Question: My app basically uses a mapview with an overlay of polygons that represent buildings, coupled with an annotation. So for this it imports a custom class called Annotation that handles the popup details when the annotation is tapped, meaning it store the building's name and address. At this time the callout (the blue disclosure button) loads an empty DetailViewController object (as there's not really any data to pass through).
I soon added a new feature in the form of a searchable table that loads custom objects of the Building class (with similar properties to Annotation, plus images and more details) that then loads in the aforementioned DetailViewController class with the building's details.
So to summarise, the MapVC contains multiple annotations, which when the relevant disclosure button is tapped open the DetailVC. SearchVC is accessed by a button on the MapVC and has a table of Building objects, which loads a DetailVC with the relevant data, like so:

So now I want to implement functionality into the blue disclosure button on the callout, so when the user taps it it'll load the building details. At the moment all it has is the annotation's details. I could add the extra properties to the annotation to make it complete but I think it's much better to just work with one custom class called Building, which has a MKAnnotation nature. Then this Building class is loaded for the annotations and searchVC's table.
So finally, what's the best way to go around this? I want all the data to be stored independently of any of the VCs in the diagram. I followed a tutorial from Apple (the BirdSighting one) which uses a separate Datacontroller class, which I'd then load into other classes. Is this the best approach?
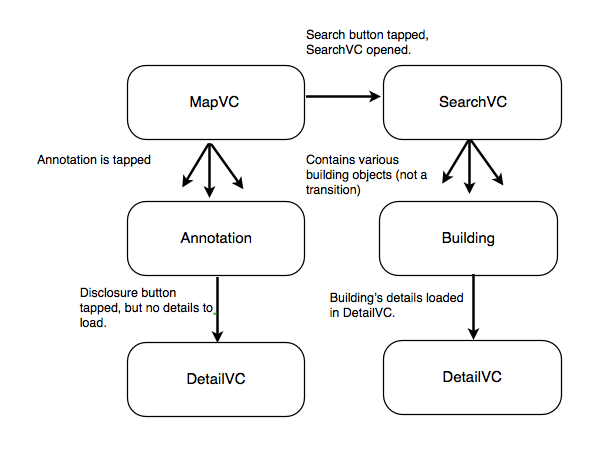
Answer: You're talking about MVC, model-view-controller. This is a very smart way to handle things, and is a good practice to get into. The model stores the data, in this case, building names, etc. The view displays data. The controller is what connects the view to the model, updates the view, gets notifications from users and in turn updates the model.
I use a singleton pattern for model data. Only one instance of a singleton is ever present in an application. That way, the data is not bound to any one particular view controller. Data only gets updated in once place, the model. It's a lot easier to trouble shoot issues with a singular point of convergence for application data objects.
I have a macro that I define in my PCH file.
'''
#import "DataController.h"
#define DATA() [DataController sharedInstance]
'''
In my code I can easily get to my model class by calling
'''
DataController *data = DATA();
'''
All of my views and viewcontrollers access objects stored in DataController, so there are never two view controllers handling separate pieces of information independently. All references point to the same place.
Some people use the AppDelegate object to store data, but it can quickly turn into a 1000 line beast. I prefer to keep the AppDelegate clean :-)